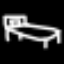
Label: bed